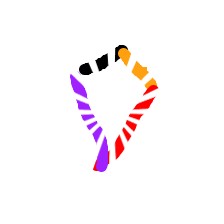
Shape: kite